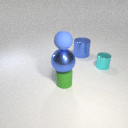
large blue metal cylinder behind small green rubber cylinder